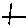
Label: line